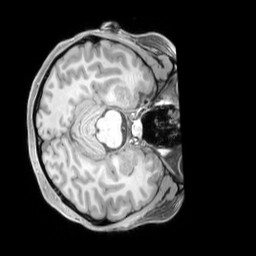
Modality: T1w
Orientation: axial
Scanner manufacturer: siemens
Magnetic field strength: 3 T
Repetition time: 2.3 s
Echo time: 0.00226 s